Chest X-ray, AP view. Patient: 62 years old, sex F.
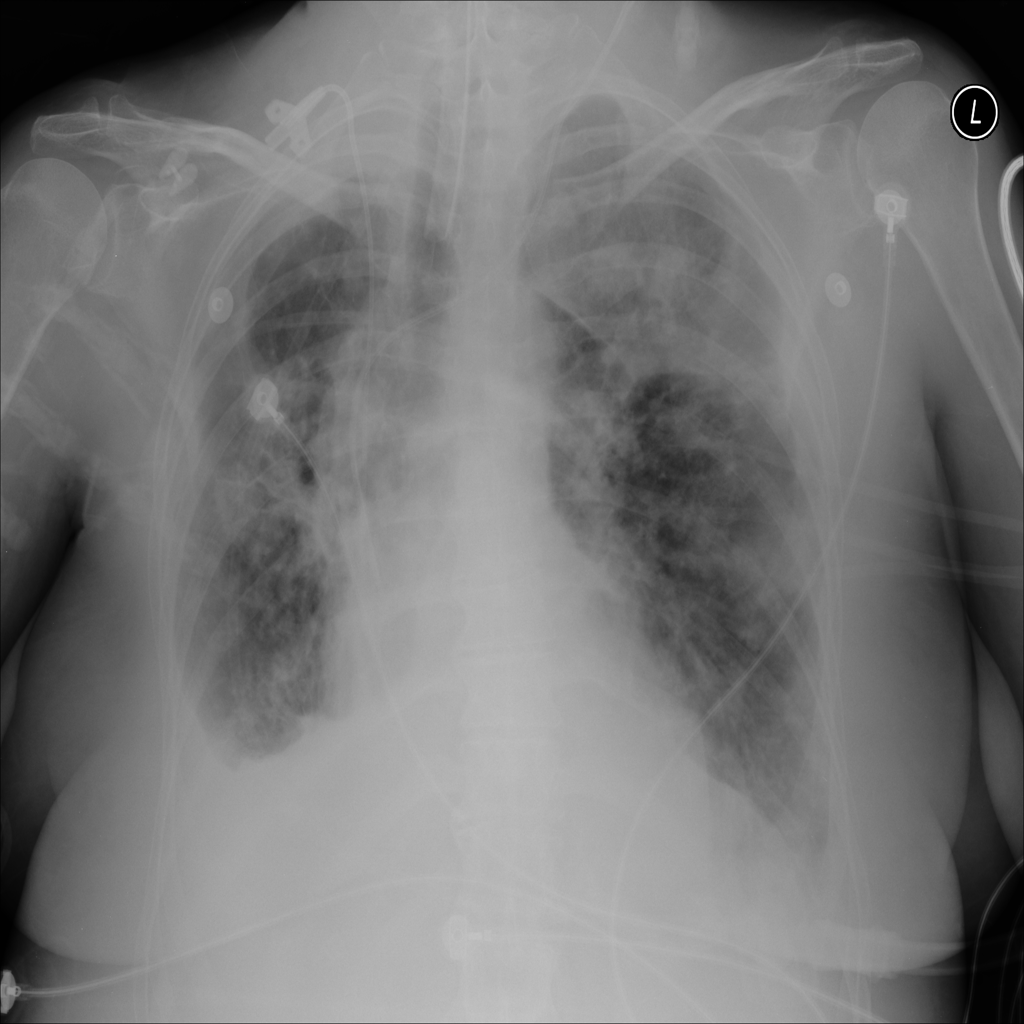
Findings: Infiltration